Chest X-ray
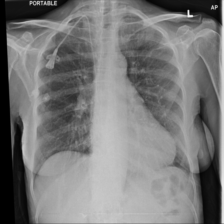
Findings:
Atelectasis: negative
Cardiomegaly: negative
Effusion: negative
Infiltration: negative
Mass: negative
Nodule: negative
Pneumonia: negative
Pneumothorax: negative
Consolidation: negative
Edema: negative
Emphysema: negative
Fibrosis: negative
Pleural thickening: negative
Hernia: negative